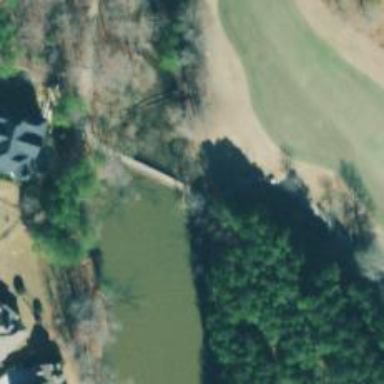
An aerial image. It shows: Service road with bridge used as golf cart path.